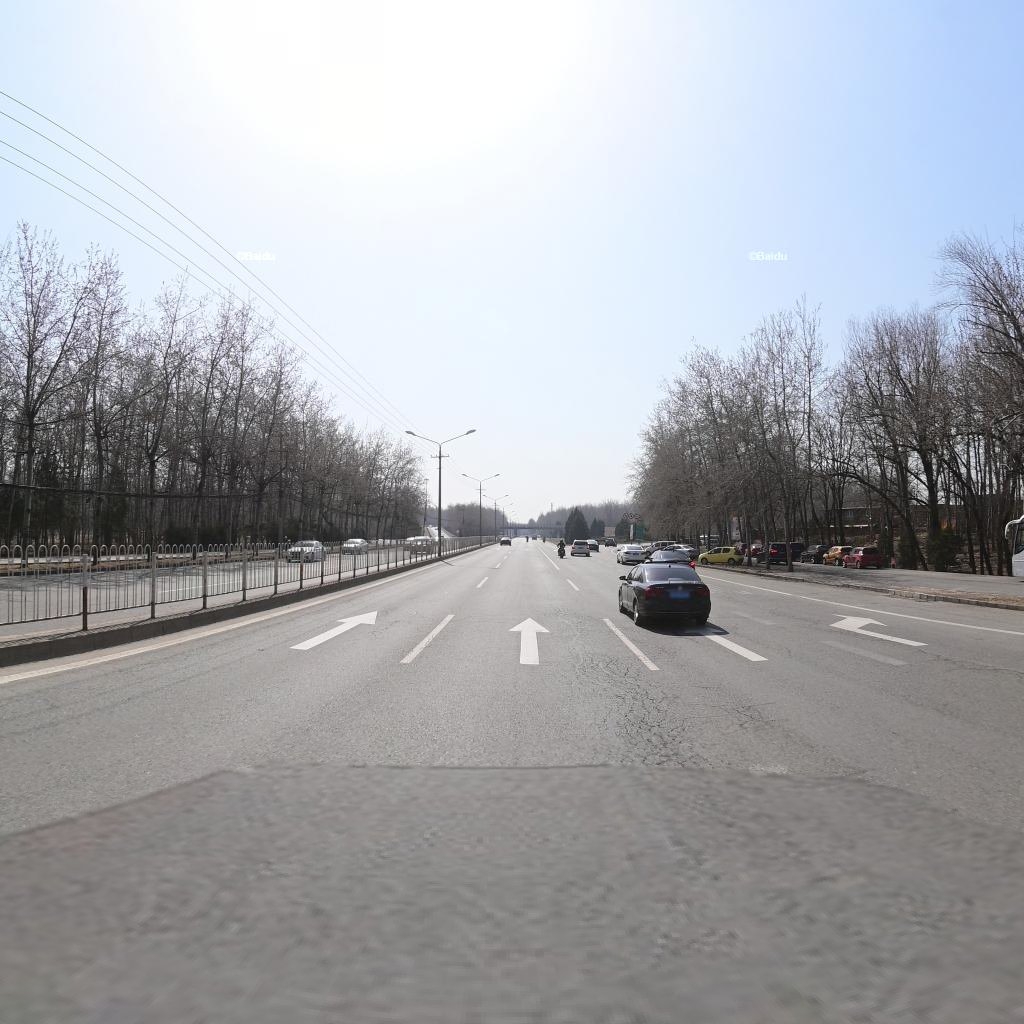
Region: Chaoyang
Road damage annotations: alligator crack, longitudinal crack